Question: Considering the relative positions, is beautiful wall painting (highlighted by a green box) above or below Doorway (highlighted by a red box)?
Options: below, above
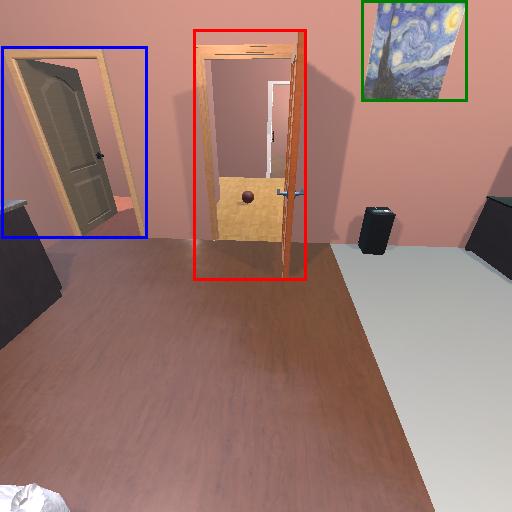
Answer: below